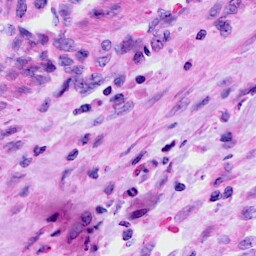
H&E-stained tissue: Cervix